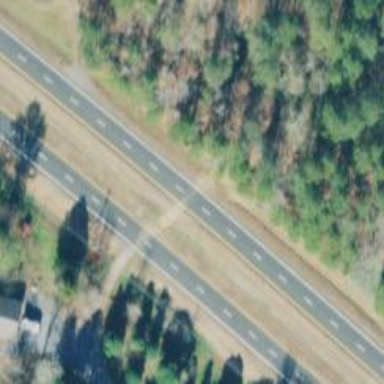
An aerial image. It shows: Asphalt road classified as trunk highway.